Interaction volume radius: 10 \u00c5
Interaction volume height: 30 \u00c5
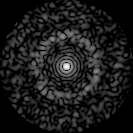
Disorder parameter: 0.8252